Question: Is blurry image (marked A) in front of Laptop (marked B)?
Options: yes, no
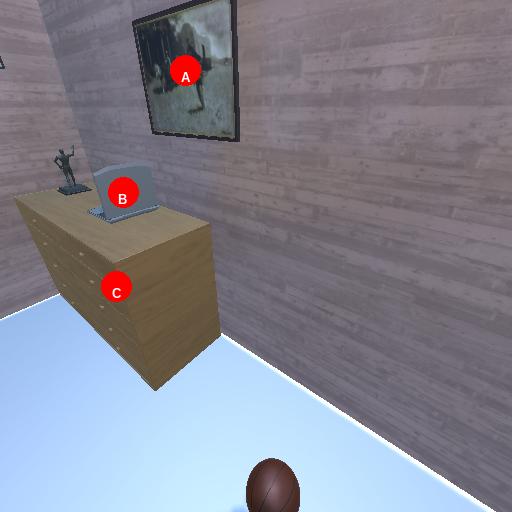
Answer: yes